Question: I have a problem where I want to replace characters
I am using 'replace' function but that is not giving desired output.
Values of column table_value needs to replaced with their fill names like
E - Email
P - Phone
M - Meeting

I am using this query
'''
select table_value,
replace(replace(replace(table_value, 'M', 'MEETING'), 'E', 'EMAIL'), 'P', 'PHONE') required_value
from foobar
'''
so second 'required_value' row should be 'EMAIL,PHONE,MEETING' and so on.
What should I do so that required value is correct?
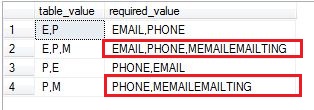
Answer: The below will work ().
'''
select
table_value,
replace(replace(replace(replace(table_value, 'M', 'MXXTING'), 'E', 'XMAIL'), 'P', 'PHONX'), 'X', 'E') required_value
from foobar
'''